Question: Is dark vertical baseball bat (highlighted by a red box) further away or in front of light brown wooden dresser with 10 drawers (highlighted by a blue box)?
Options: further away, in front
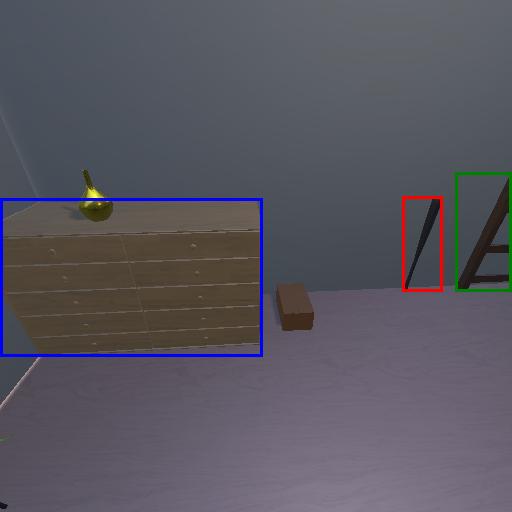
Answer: further away